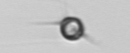
Label: Acanthoica_quattrospina